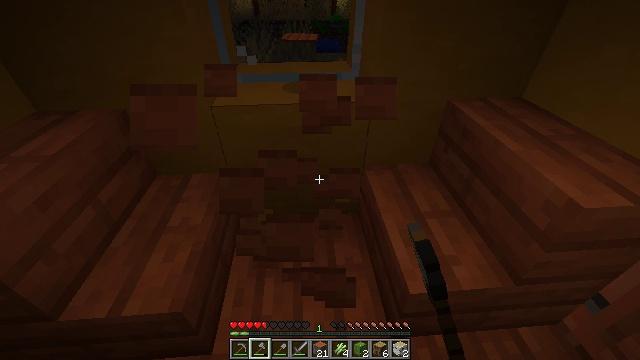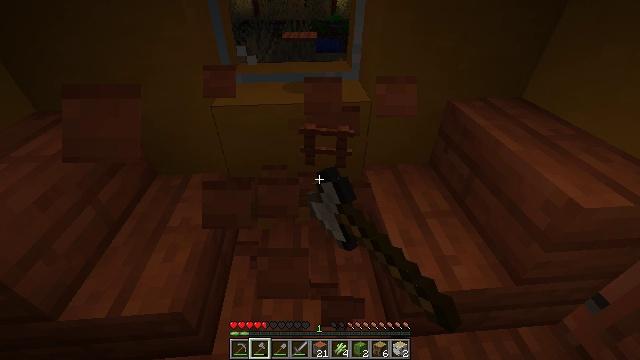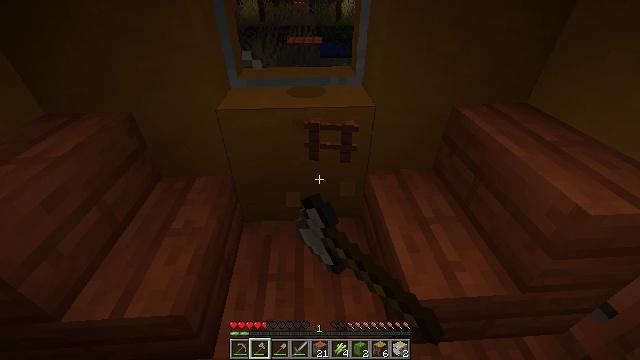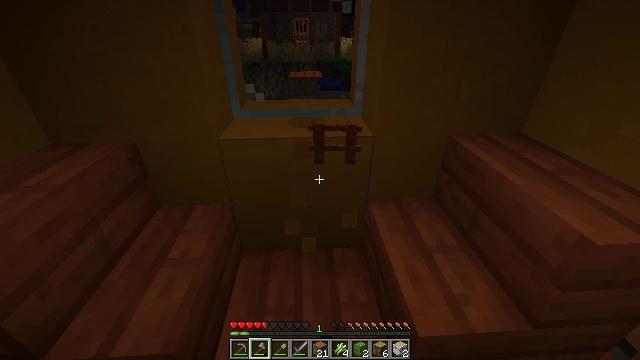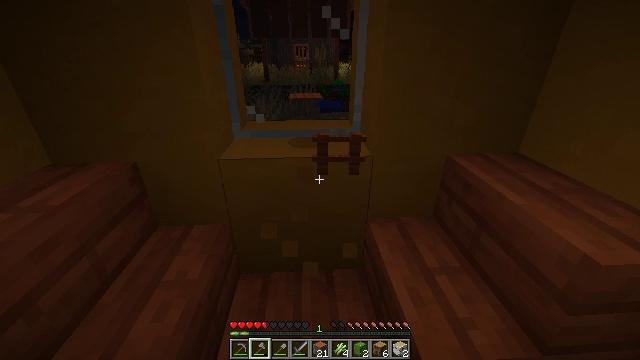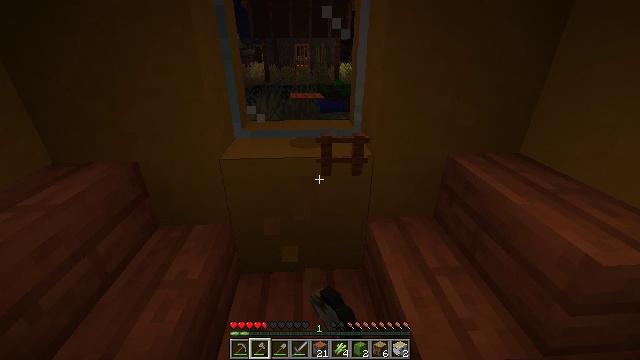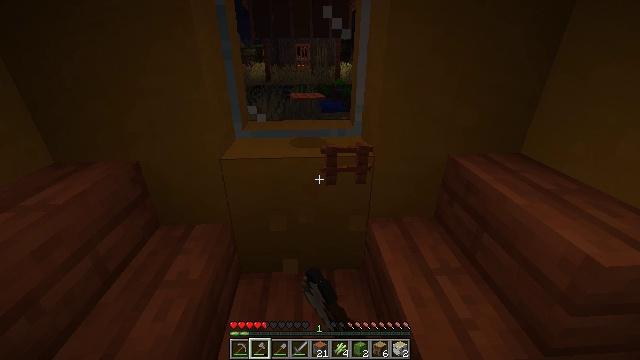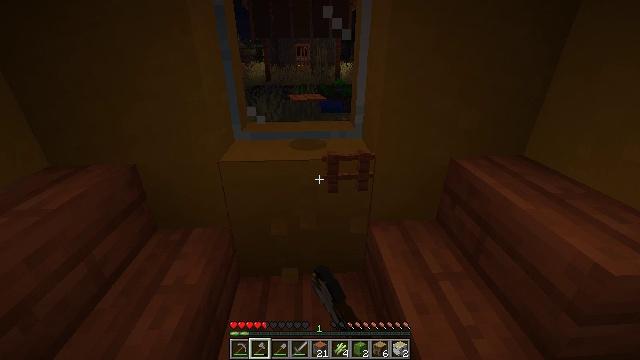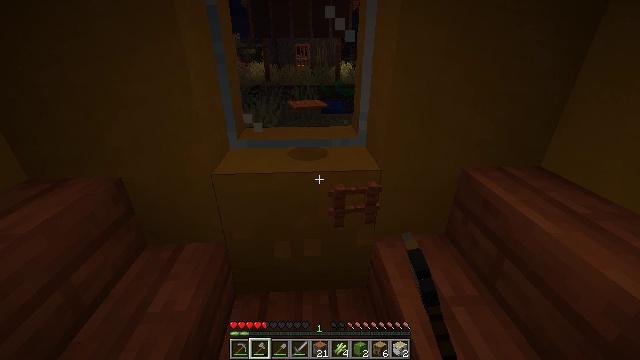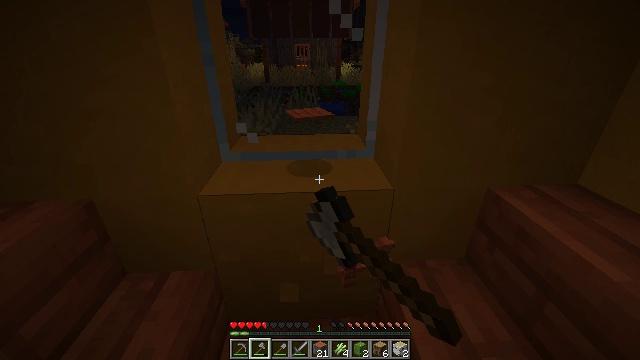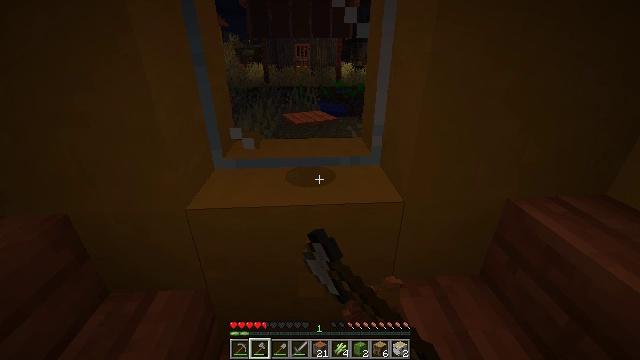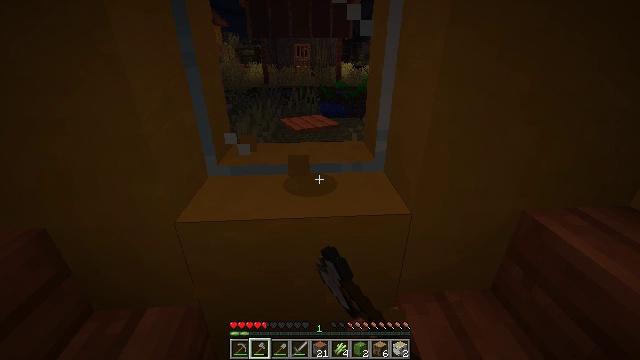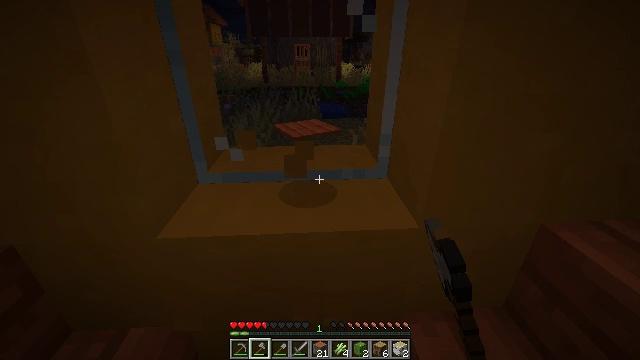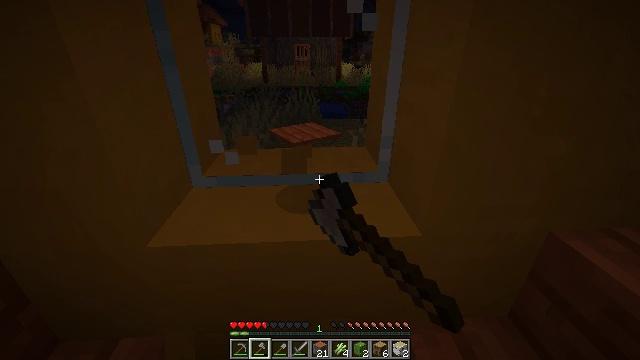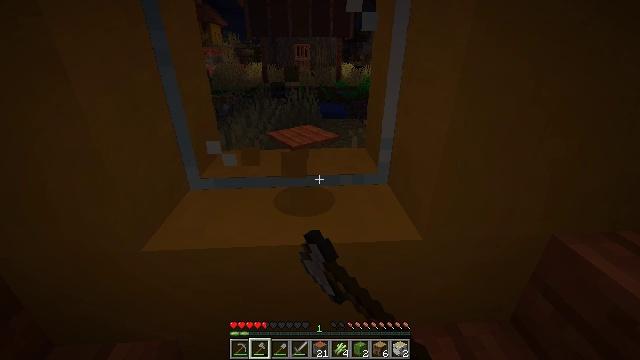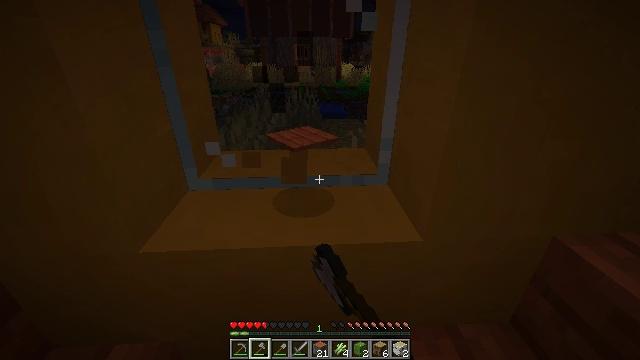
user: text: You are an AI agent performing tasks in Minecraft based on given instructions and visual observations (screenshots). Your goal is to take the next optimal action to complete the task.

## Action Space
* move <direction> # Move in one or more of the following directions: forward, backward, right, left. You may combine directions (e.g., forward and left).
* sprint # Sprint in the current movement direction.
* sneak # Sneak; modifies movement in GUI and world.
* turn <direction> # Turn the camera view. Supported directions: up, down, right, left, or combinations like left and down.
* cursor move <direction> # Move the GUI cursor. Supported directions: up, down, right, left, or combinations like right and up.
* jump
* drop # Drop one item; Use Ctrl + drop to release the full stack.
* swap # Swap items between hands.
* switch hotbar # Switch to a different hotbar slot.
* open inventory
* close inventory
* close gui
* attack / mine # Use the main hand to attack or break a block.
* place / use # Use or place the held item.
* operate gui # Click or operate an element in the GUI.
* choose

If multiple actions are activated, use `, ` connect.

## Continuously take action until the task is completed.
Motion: motion action
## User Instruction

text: Collect fragments by breaking the glass pane.
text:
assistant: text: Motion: attack / mine
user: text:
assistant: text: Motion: attack / mine
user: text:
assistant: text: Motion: turn up, attack / mine
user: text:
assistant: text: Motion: turn up, attack / mine
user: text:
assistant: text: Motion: attack / mine
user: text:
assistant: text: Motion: attack / mine
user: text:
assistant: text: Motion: move forward, attack / mine
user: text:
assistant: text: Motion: move forward, attack / mine
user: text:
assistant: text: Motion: move forward, attack / mine
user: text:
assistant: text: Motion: move forward, attack / mine
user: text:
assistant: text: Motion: attack / mine
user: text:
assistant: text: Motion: attack / mine
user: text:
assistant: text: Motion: attack / mine
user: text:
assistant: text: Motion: attack / mine
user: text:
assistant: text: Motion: attack / mine
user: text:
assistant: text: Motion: attack / mine
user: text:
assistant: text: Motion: attack / mine
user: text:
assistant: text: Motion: attack / mine
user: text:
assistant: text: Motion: turn up, attack / mine
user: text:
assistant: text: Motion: turn up, attack / mine
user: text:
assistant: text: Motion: turn up, attack / mine
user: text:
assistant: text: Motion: turn up, attack / mine
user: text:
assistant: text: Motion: attack / mine
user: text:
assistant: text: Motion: attack / mine
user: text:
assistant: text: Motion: attack / mine
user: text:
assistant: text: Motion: attack / mine
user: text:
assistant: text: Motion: attack / mine
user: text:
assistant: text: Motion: attack / mine
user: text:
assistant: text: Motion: attack / mine
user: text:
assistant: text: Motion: no_op